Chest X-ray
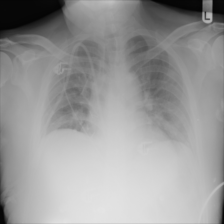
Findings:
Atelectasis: positive
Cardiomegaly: negative
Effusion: negative
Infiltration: negative
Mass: negative
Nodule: negative
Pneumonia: negative
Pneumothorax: negative
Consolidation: negative
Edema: negative
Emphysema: negative
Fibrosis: positive
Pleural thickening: negative
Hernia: negative